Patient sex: F
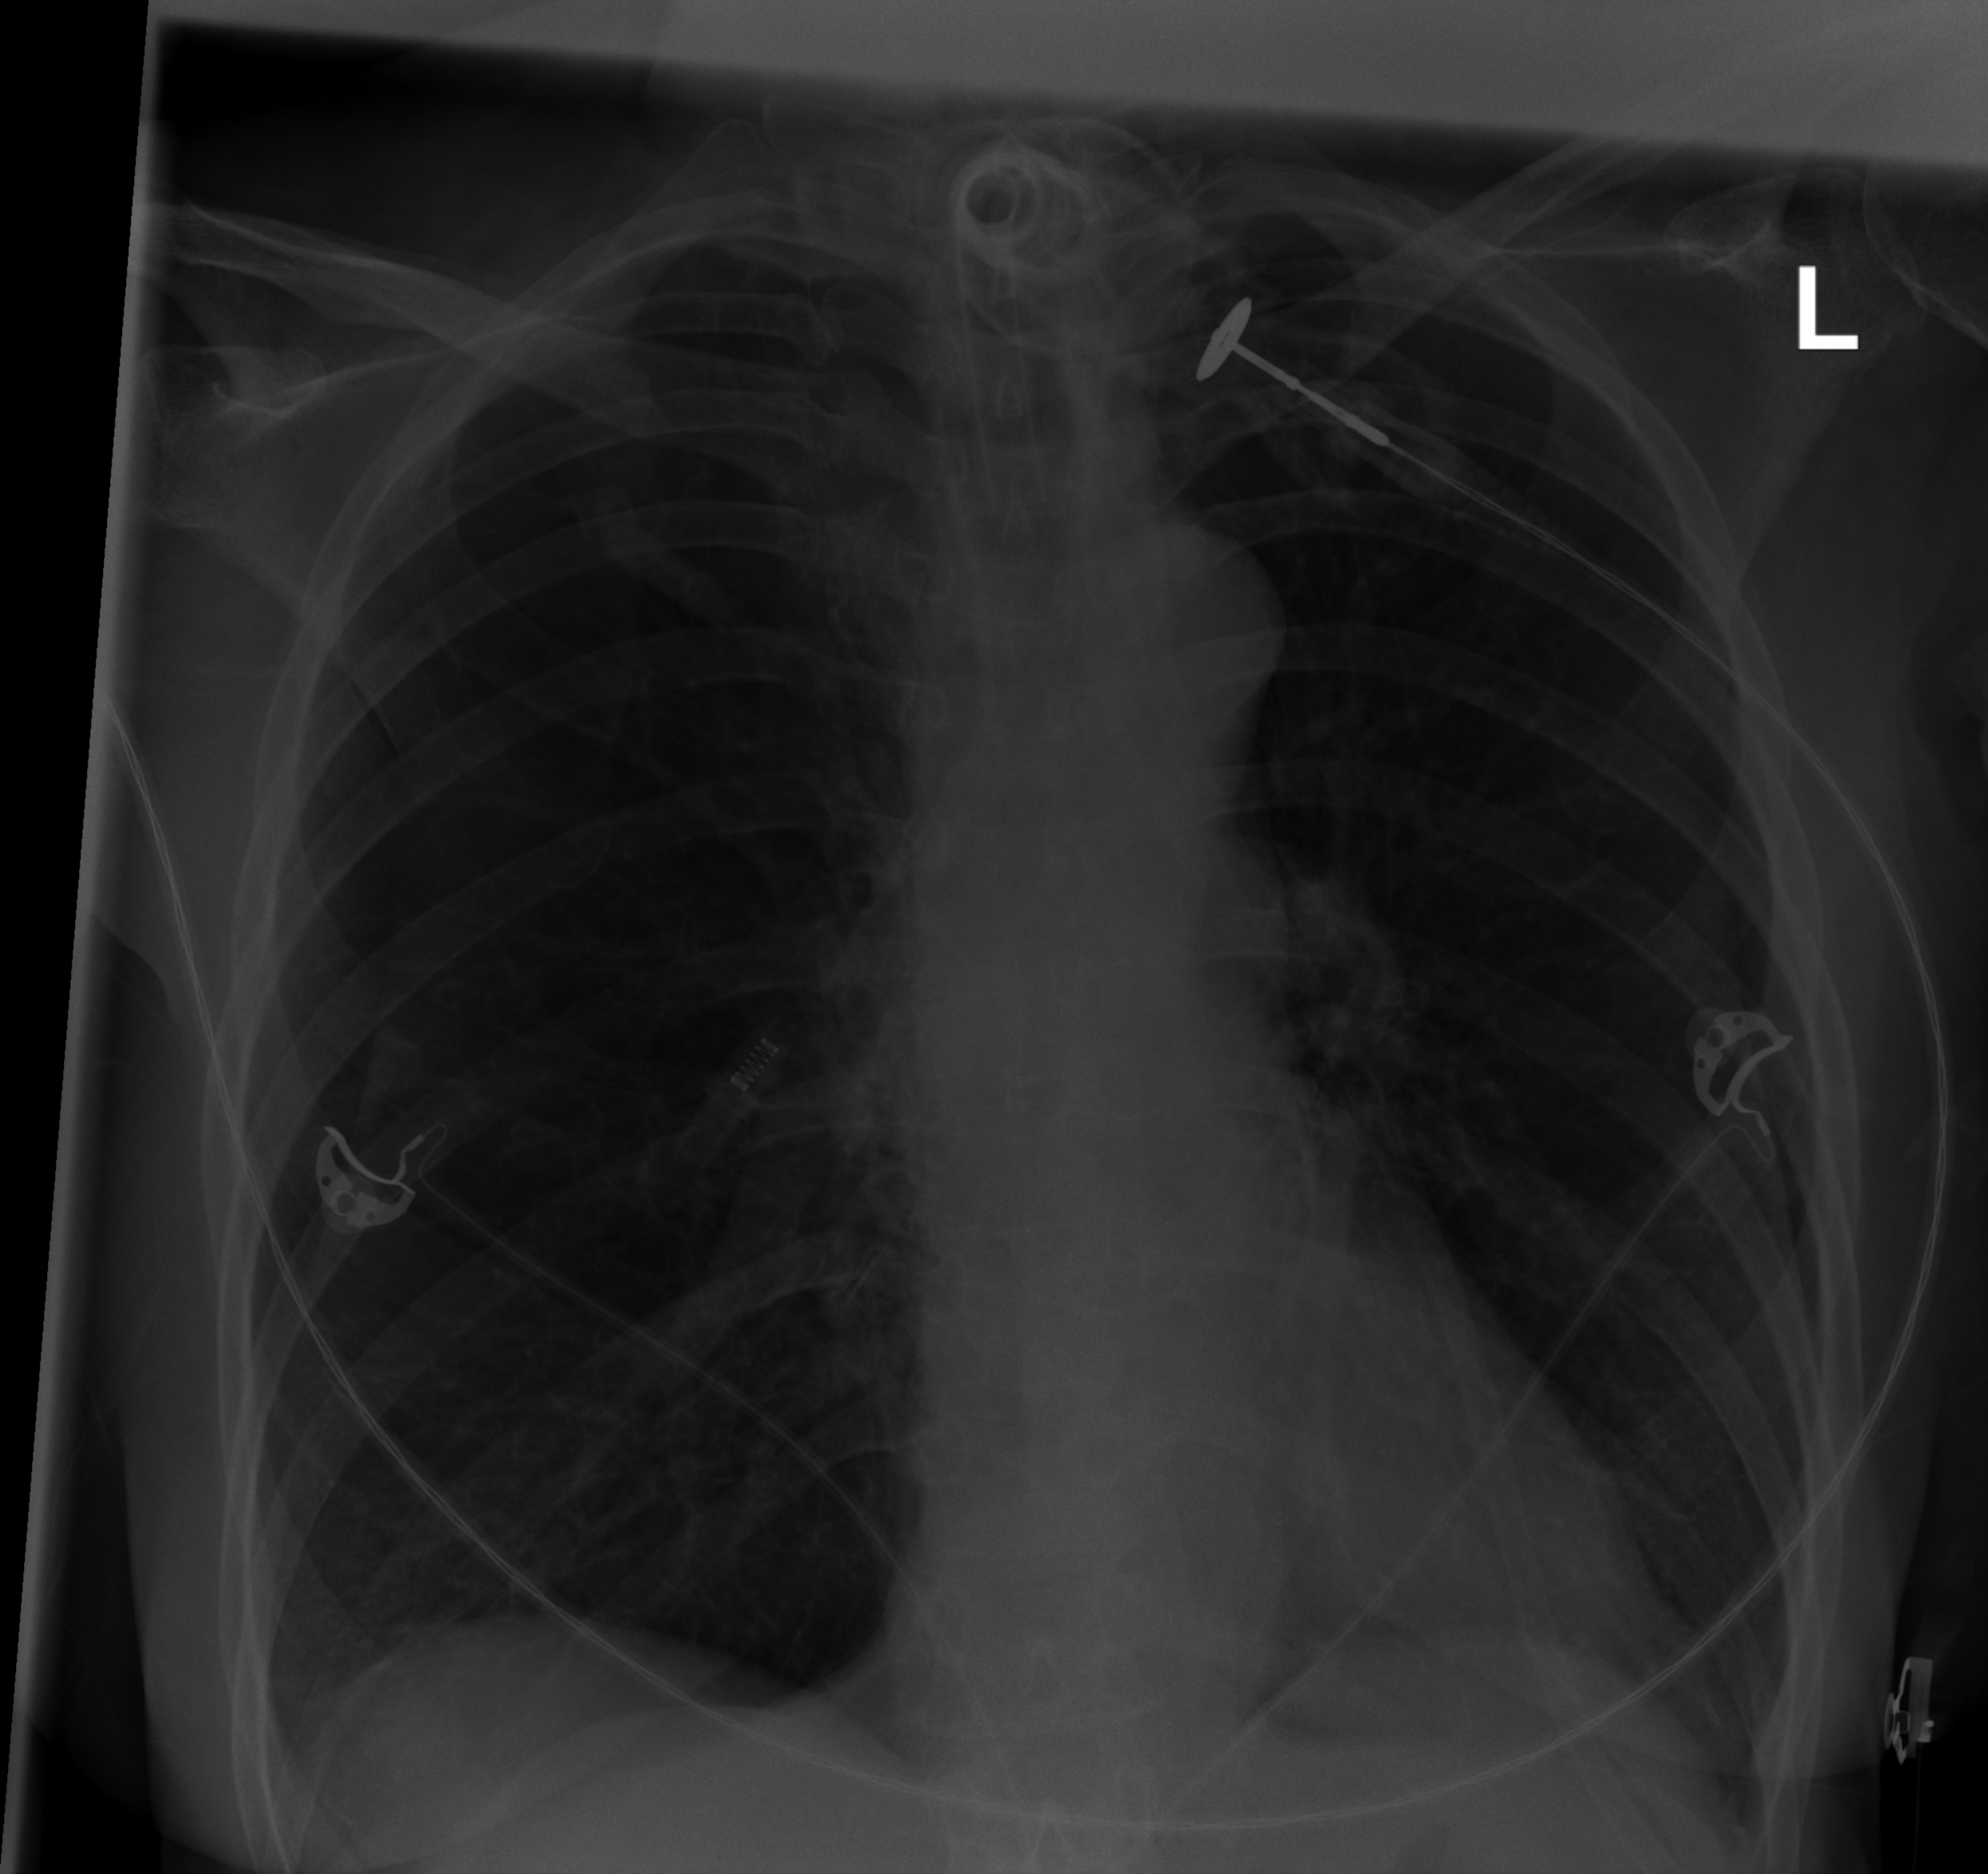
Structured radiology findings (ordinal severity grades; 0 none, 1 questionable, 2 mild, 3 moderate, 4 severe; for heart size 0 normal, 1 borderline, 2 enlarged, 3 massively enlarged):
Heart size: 0
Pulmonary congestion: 0
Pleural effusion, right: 1
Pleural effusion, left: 0
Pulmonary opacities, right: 2
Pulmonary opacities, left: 0
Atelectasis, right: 0
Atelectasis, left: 0